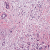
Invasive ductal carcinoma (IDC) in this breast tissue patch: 1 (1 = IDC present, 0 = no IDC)